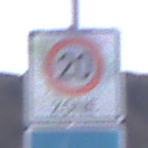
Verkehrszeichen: BeginnZone20
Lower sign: Sackgasse
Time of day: Dusk
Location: Outdoor (Nature)
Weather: Clear
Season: NotSpecified
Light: Natural